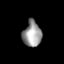
Tissue: lung
Cell type: T cells
Senescence score: 0.1413
Nuclear area (px): 461
Mean DAPI intensity: 152.972